Question: I want to write a simple application on Android for my own use.
I want to add an alarm. How do I make a list of alarms and add them?
It's about something like the picture.

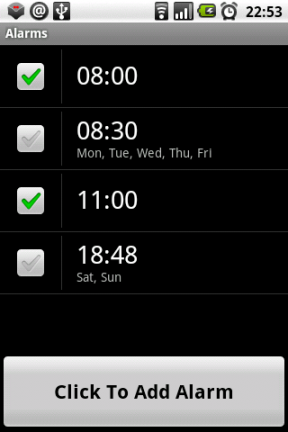
Answer: here is the link of Android alarm app source code, <URL>
it can be helpful if you are doing similar.. You can see how this app does things and help yourself..